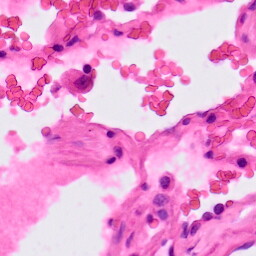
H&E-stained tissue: Lung